Question: The content of the file is here: <URL>
Below is a screenshot from my sublime-text.

SPACED INPUT EXAMPLE START
'''
a
b
c
'''
SPACED INPUT EXAMPLE END
You can notice that most of the lines 'begin with 0(zero), except the words ENGINEERS and DOESNT' and 'are separated by single blank line and sometimes by double blank lines.'
Basically what I want is this:
'''
List(
List("0MOST PEOPLE", "0BELIEVE", "0THAT"),
List("0IF IT", "0AINT BROKE", "0DONT FIX IT"),
List("0BELIEVE", "0THAT", "0IF", "0IT AINT BROKE"),
List("0IT"),
List("0HAVE", "0ENOUGH", "0FEATURES YET.")
)
'''
I tried to write a tail-recursive code and it worked well in the end :) But it takes too long (a couple of minutes) to run on a huge file (which has more than 10K lines)
I thought of using Regex approach or execute Unix commands like sed or awk through Scala code to generate a temp file. My guess is that it will run faster than my current approach.
Can somebody please help me with the Regex ?
Here is my tail-recursive Scala code:
'''
@scala.annotation.tailrec
def inner(remainingLines: List[String], previousLineIsBlank: Boolean, frames: List[List[String]], frame: List[String]): List[List[String]] = {
remainingLines match {
case Nil => frame :: frames
case line :: Nil if !previousLineIsBlank =>
inner(
remainingLines = Nil,
previousLineIsBlank = false,
frames = frame :: frames,
frame = line :: frame)
case line :: tail => {
line match {
case "" if previousLineIsBlank => // Current line is blank, previous line is blank
inner(
remainingLines = tail,
previousLineIsBlank = true,
frames = frame :: frames,
frame = List.empty[String])
case "" if !previousLineIsBlank => // Current line is blank, previous line is not blank
inner(
remainingLines = tail,
previousLineIsBlank = true,
frames = frames,
frame = frame)
case line if !line.startsWith("0") && previousLineIsBlank => // Current line is not blank and does not start with 0 (ENGINEER, DOESN'T), previous line is blank
inner(
remainingLines = tail,
previousLineIsBlank = false,
frames = frames,
frame = frame)
case line if previousLineIsBlank => // Current line is not blank and does starts with 0, previous line is blank
inner(
remainingLines = tail,
previousLineIsBlank = false,
frames = frames,
frame = line :: frame)
case line if !previousLineIsBlank => // Current line is not blank, previous line not is blank
inner(
remainingLines = tail,
previousLineIsBlank = false,
frames = frames,
frame = line :: frame)
case line => sys.error("Unmatched case = " + line)
}
}
}
}
'''
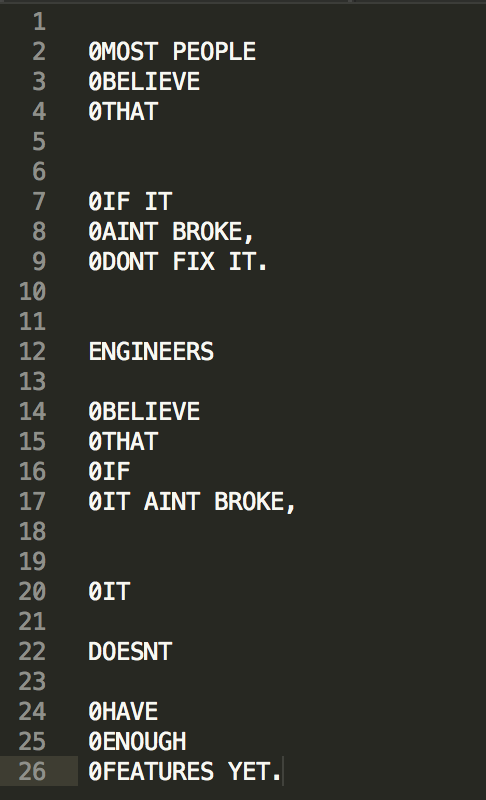
Answer: '''
val source = """0MOST PEOPLE
0BELIEVE
0THAT
0IF IT
0AINT BROKE,
0DONT FIX IT.
ENGINEERS
0BELIEVE
0THAT
0IF
0IT AINT BROKE,
0IT
DOESNT
0HAVE
0ENOUGH
0FEATURES YET."""
val output = (for (s <- source.split("
").toList) yield { // split on empty lines
s.split("
").toList // split on new lines
.filter(_.headOption.getOrElse("")=='0')} // get rid of entries not starting with '0'
).filter(!_.isEmpty) // get rid of possible empty blocks
//output formatted for readability
scala> output: List[List[String]] = List(List(0MOST PEOPLE, 0BELIEVE, 0THAT),
List(0IF IT, 0AINT BROKE,, 0DONT FIX IT.),
List(0BELIEVE, 0THAT, 0IF, 0IT AINT BROKE,),
List(0IT),
List(0HAVE, 0ENOUGH, 0FEATURES YET.))
'''
UPDATE:
if you are reading the lines from file, then the old imperative approach might work quite well, especially if source file is large:
'''
import scala.collection.mutable.ListBuffer
val lb = ListBuffer[List[String]]()
val ml = ListBuffer[String]()
for (ll <- source.fromFile(<yourfile>)) {
if (ll.isEmpty) {
if (!ml.isEmpty) lb += ml.toList
ml.clear
} else if (ll(0)=='0') ml+=ll
}
val output = lb.toList
'''